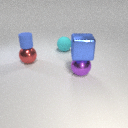
large purple metal sphere below large blue metal cube